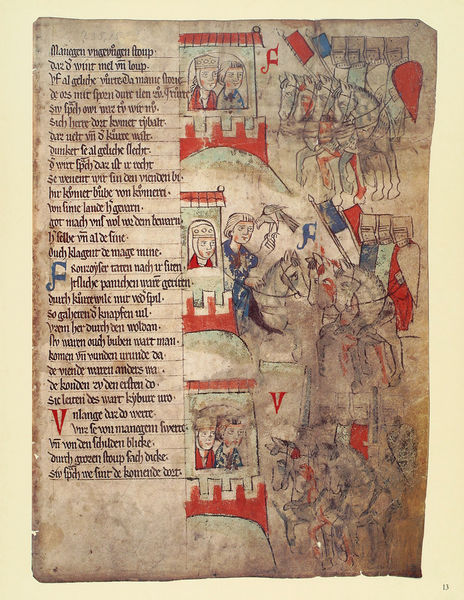
Titel: Willehalm - Handschrift
Künstler: Wolfram von Eschenbach
Standort: Herstellungsort: Quedlinburg (EU - D - Sachsen-Anhalt)
Institution: München, Bayerische Staatsbibliothek
Schlagwörter: blau, falke, vogel, fenster, frau, rot, prinzessin, pferd, pferde, schrift, bilder, papier, fahnen, rede, farben, deutsch, buch, burg, türme, initialen, seite, illustration, text, ritter, pergament, helme, mittelalter, gedicht, falkenjagd, königin, ankunft, zeilen, altdeutsch, schilde, buchmalerei, minne, mittelalteer, turnier, reede, v, f, altrdeutsch, frauen burg